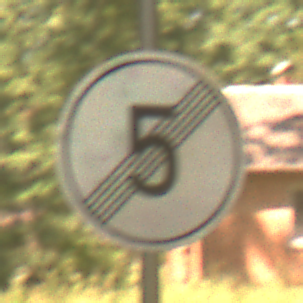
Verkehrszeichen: EndeGeschwindigkeit5
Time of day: Midday
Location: Outdoor (Nature)
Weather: PartlyCloudy
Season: NotSpecified
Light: Natural